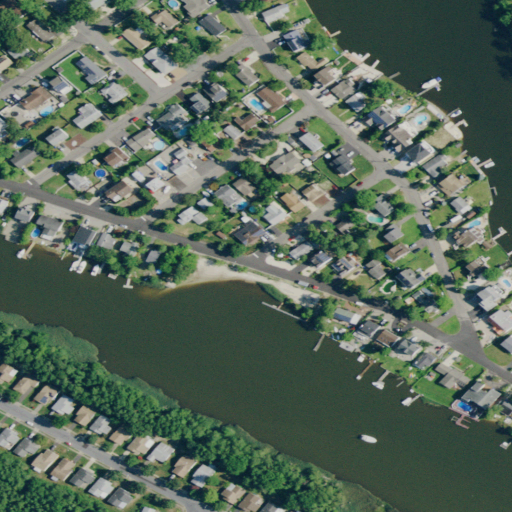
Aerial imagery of cape in New Jersey named Mallard Point containing medium intensity development, open water, low intensity development, open development, high intensity development, barren land, and woody wetlands